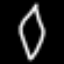
Label: diamond